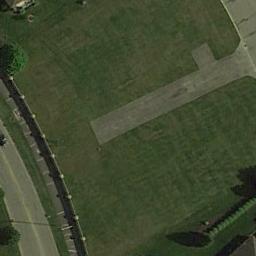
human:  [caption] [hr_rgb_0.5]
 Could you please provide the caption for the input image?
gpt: This meadow has evenly distributed grasses and a road goes through the meadow .

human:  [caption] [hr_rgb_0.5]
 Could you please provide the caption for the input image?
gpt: There are many green trees and several roads on the green grass .

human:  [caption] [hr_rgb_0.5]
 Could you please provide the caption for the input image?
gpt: There is a tree in the grass .

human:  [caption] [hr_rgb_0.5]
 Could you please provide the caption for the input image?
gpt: There is a road near the meadow .

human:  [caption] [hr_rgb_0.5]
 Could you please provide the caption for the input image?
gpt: A smooth green meadow beside a road .